Aerial crown-view tile of a tropical tree (Barro Colorado Island, Panama), acquired 20250616:
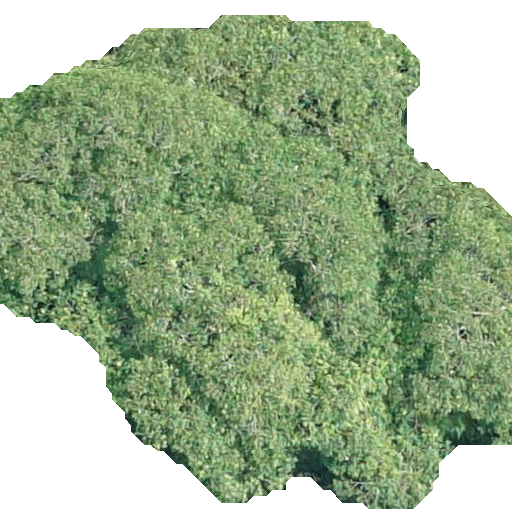
Species: Dipteryx oleifera
GBIF accepted scientific name: Dipteryx oleifera
Crown area: 308.048 m²